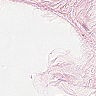
Metastatic tissue present: no